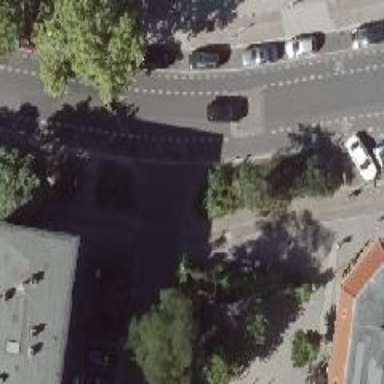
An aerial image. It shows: Living street with sett surface on the left sidewalk.